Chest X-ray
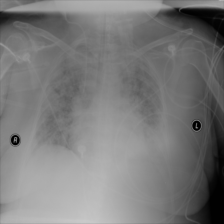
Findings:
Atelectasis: negative
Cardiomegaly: negative
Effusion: negative
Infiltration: positive
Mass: positive
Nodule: negative
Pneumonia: negative
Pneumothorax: negative
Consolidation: positive
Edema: negative
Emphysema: negative
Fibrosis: negative
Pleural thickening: negative
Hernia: negative